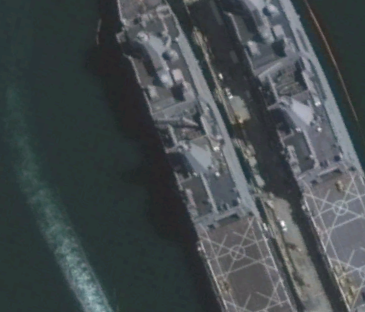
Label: combat